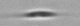
Label: Cylindrotheca_morphotype1